Interaction volume radius: 5 \u00c5
Interaction volume height: 40 \u00c5
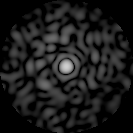
Disorder parameter: 0.815